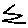
Label: zigzag